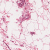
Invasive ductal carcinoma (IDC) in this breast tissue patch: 0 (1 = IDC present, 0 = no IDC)